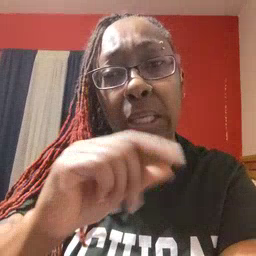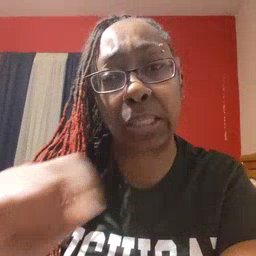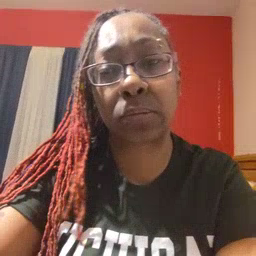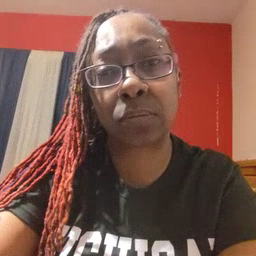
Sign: pen